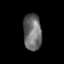
Tissue: skin
Cell type: T cells
Senescence score: 0.7075
Nuclear area (px): 651
Mean DAPI intensity: 107.75